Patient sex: F
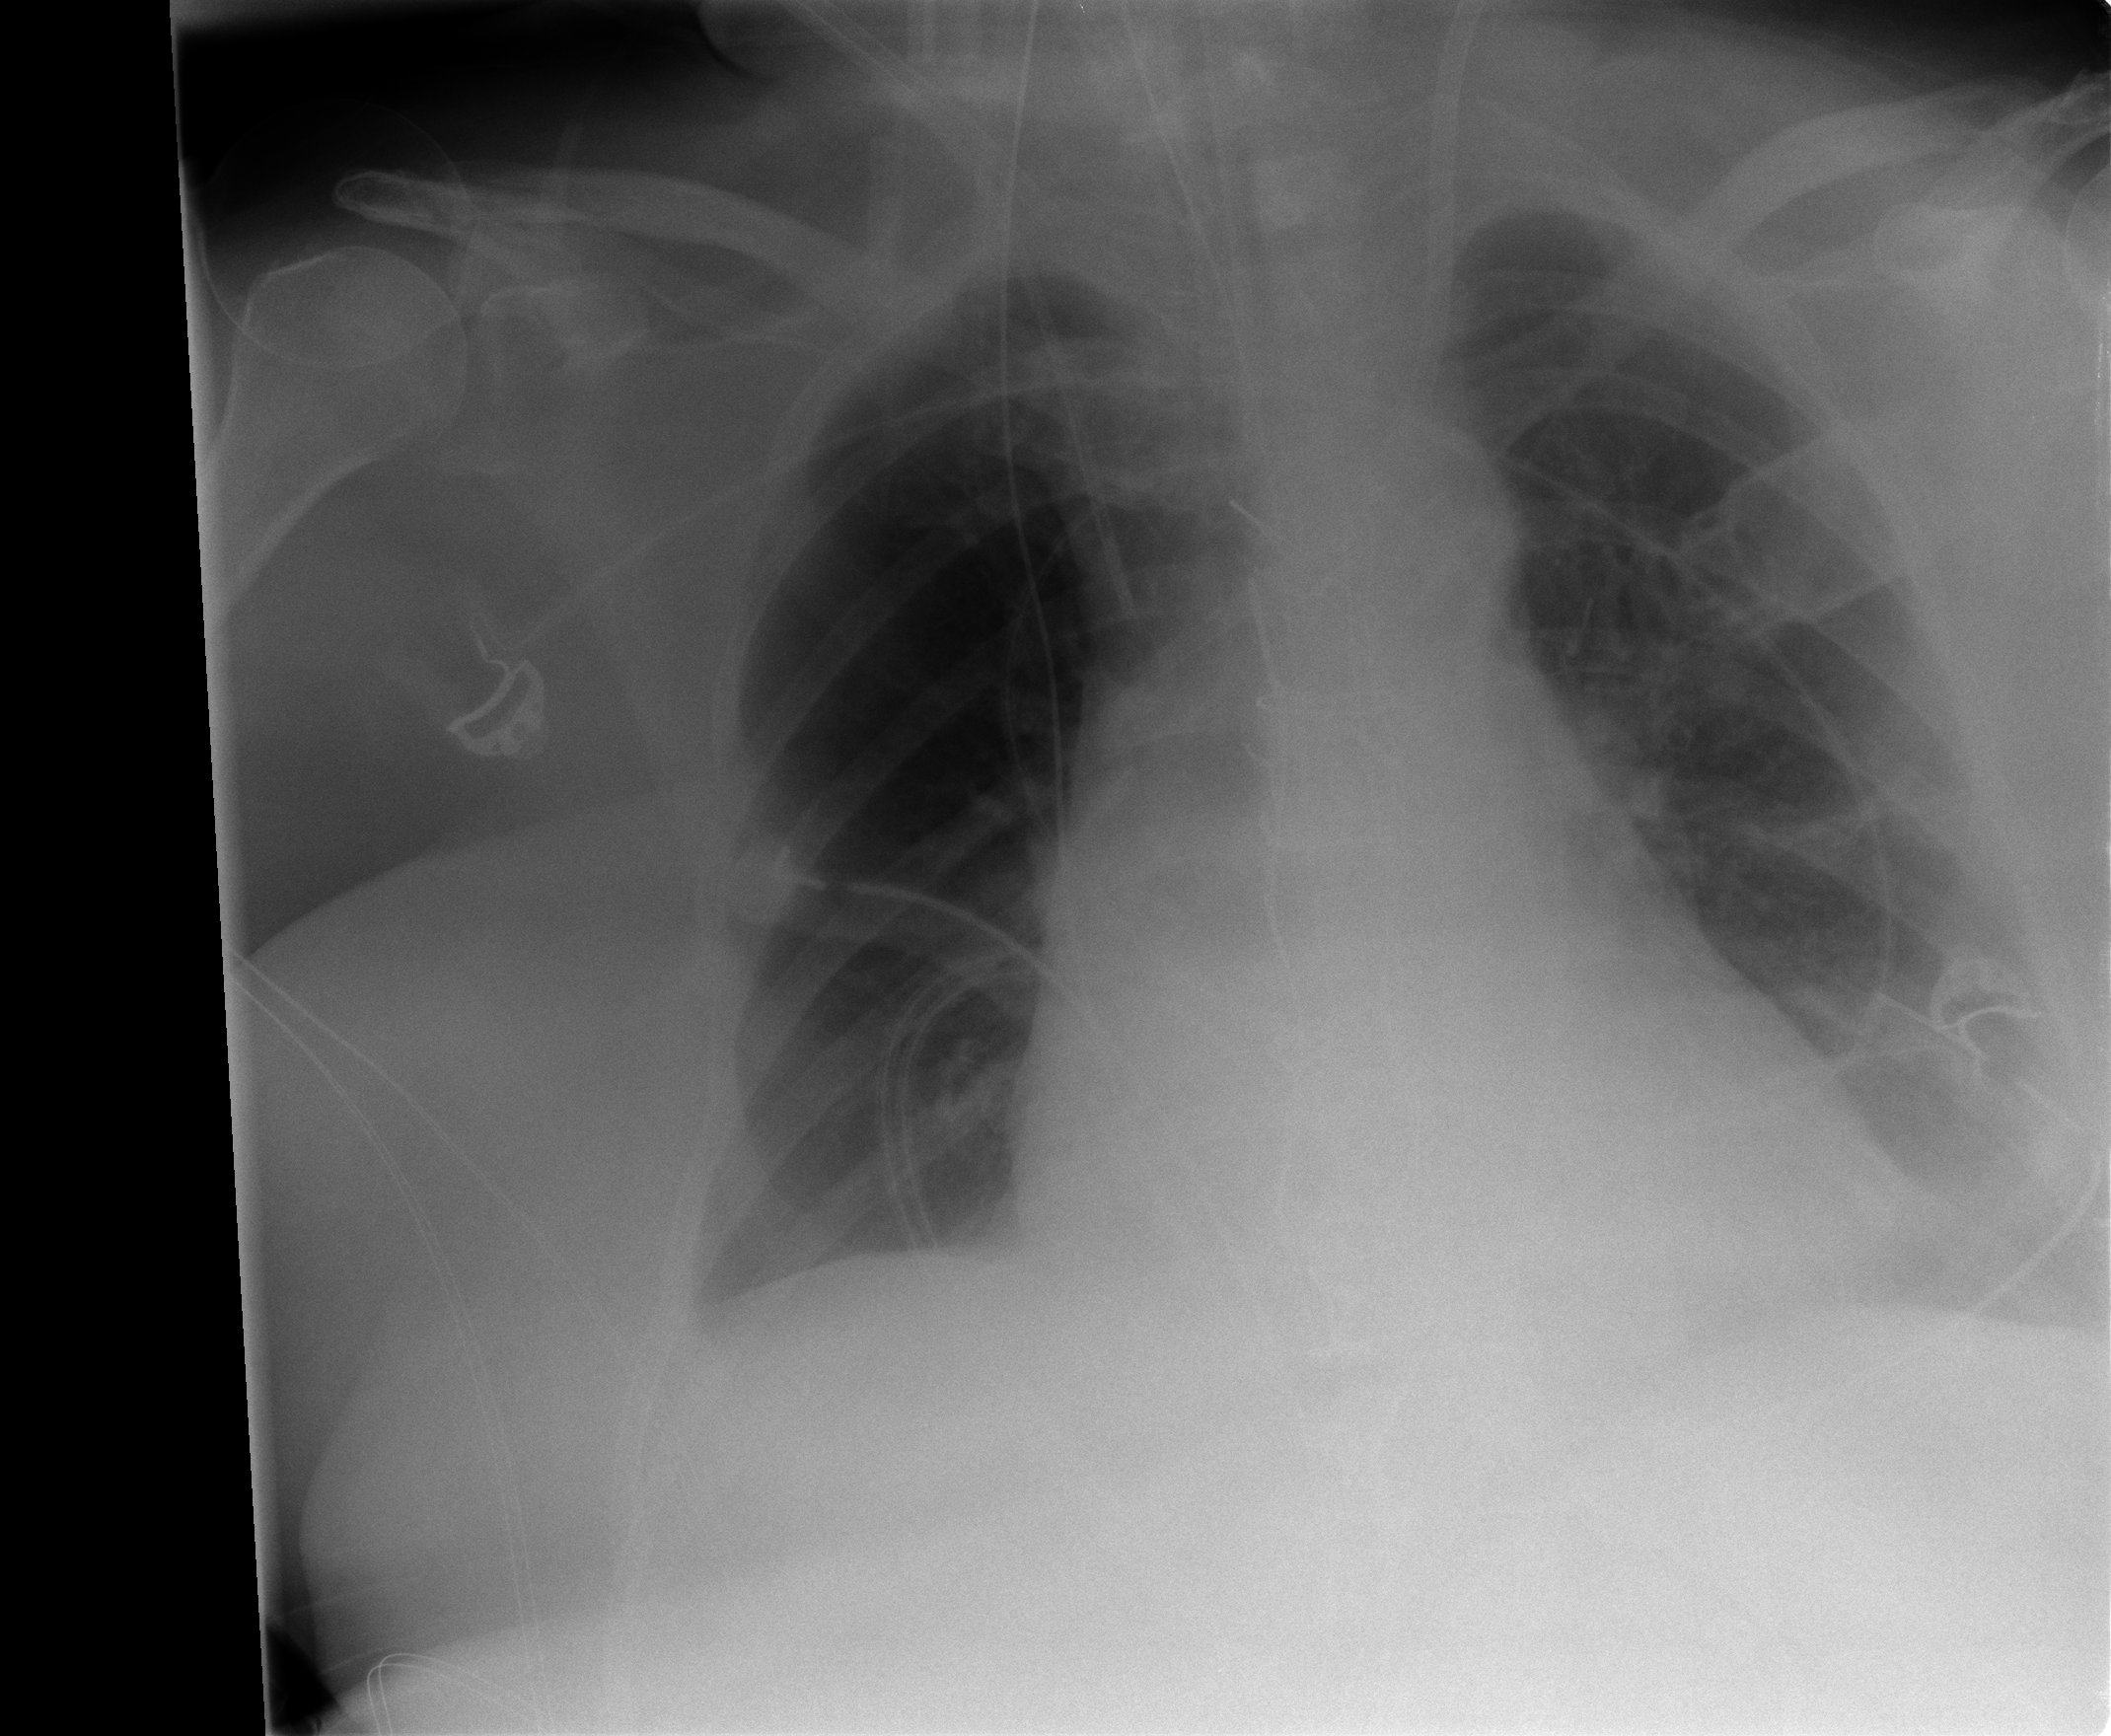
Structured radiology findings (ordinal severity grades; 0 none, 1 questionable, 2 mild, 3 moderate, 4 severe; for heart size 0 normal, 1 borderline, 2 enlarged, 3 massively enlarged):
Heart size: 2
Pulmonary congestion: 2
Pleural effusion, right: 0
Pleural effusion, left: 2
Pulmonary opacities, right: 0
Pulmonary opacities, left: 0
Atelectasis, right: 0
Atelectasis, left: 2